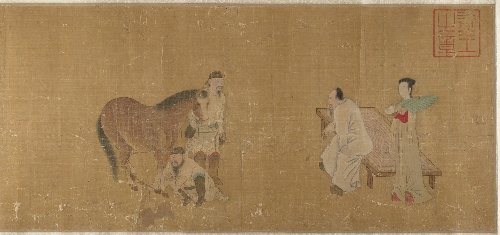
Title: 明/清   佚名   舊傳趙孟頫   相馬圖   卷|Judging a Horse
Artist: Zhao Mengfu|Unidentified artist
Artist bio: Chinese, 1254–1322|
Object type: Handscroll
Classification: Paintings
Medium: Handscroll; ink and color on silk
Culture: China
Period: Ming (1368–1644) or Qing dynasty (1644–1911)
Dimensions: 12 x 40 1/2 in. (30.5 x 102.9 cm)
Department: Asian Art
Credit line: John Stewart Kennedy Fund, 1913
Accession year: 1913
Repository: Metropolitan Museum of Art, New York, NY
Tags: Men|Women|Horses